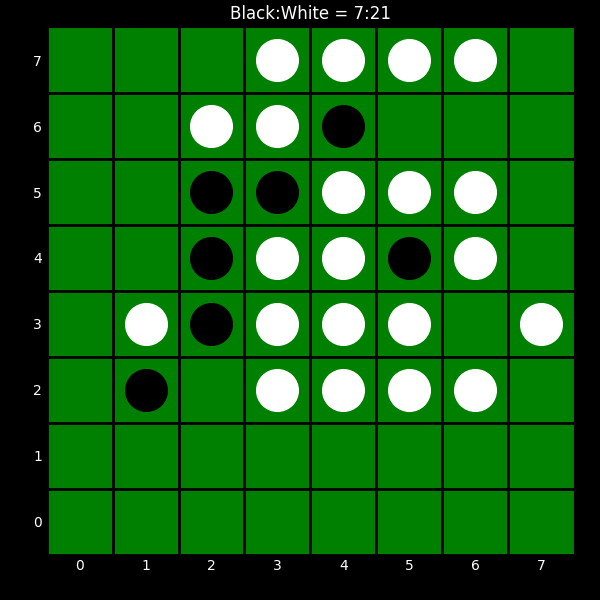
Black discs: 7
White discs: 21